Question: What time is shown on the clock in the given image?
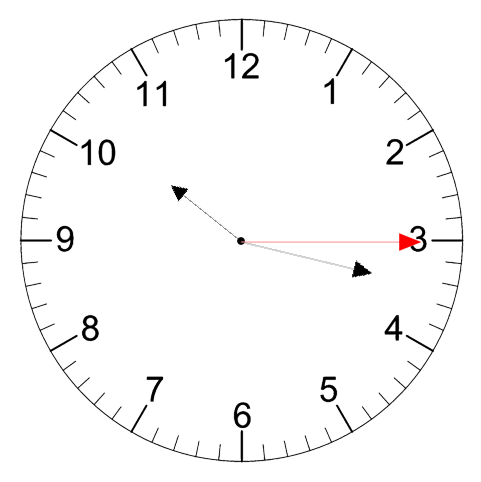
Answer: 10:17:15